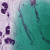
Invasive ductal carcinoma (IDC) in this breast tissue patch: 1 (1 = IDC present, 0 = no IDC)